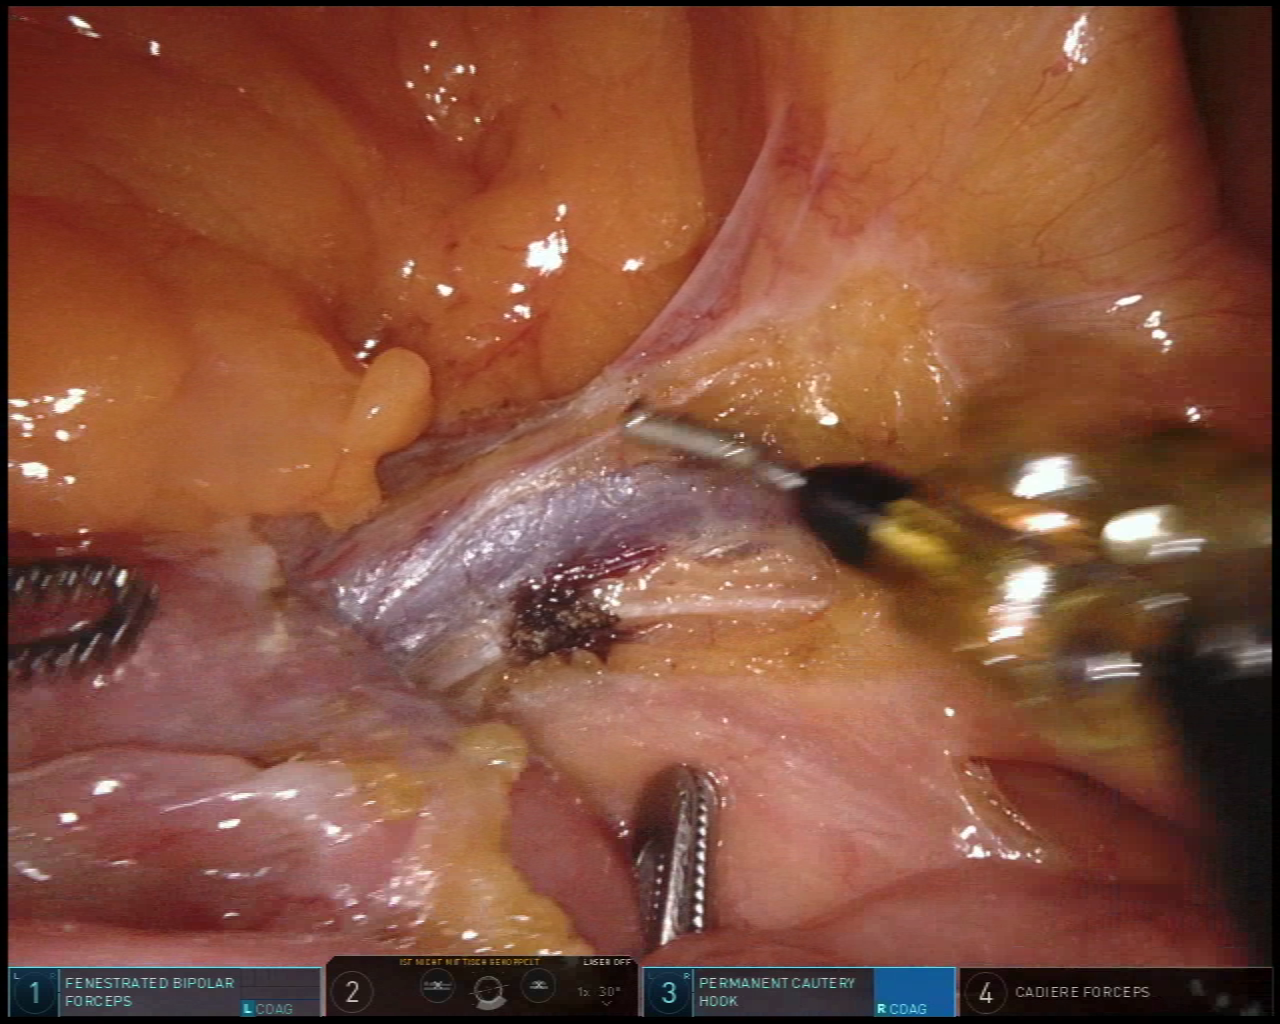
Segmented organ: intestinal_veins
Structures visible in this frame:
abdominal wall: no
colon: no
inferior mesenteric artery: no
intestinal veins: yes
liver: no
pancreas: no
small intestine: yes
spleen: no
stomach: no
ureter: no
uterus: no
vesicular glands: no